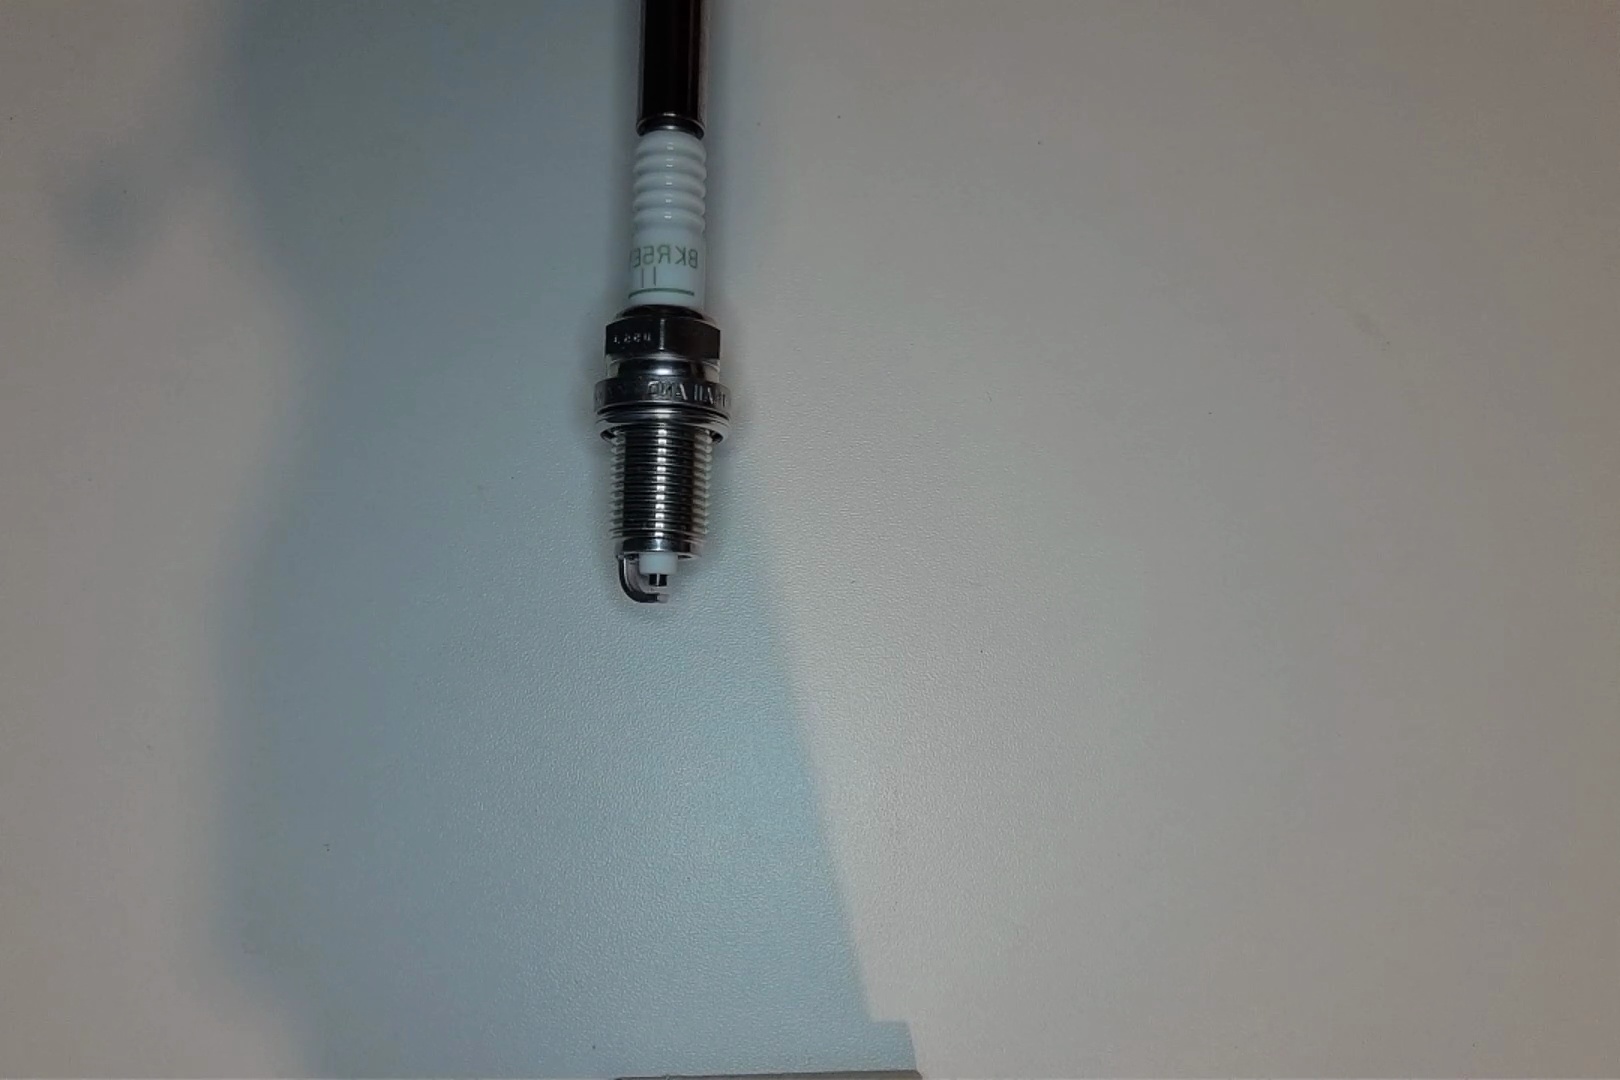
Label: no anomaly